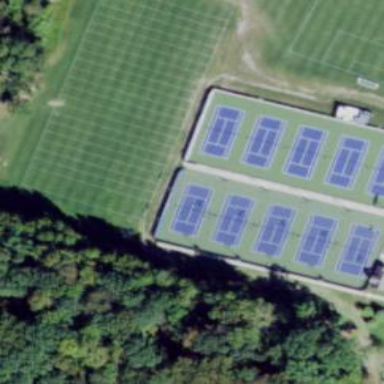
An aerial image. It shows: Tennis court on pitch designated for leisure land.